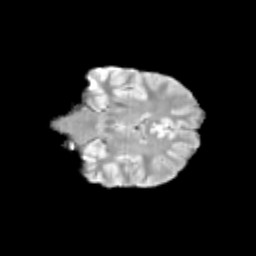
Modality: T2w
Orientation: coronal
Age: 12
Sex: female
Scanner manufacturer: siemens
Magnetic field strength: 3 T
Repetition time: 3.8 s
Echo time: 0.07 s